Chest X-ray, PA view. Patient: 51 years old, sex M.
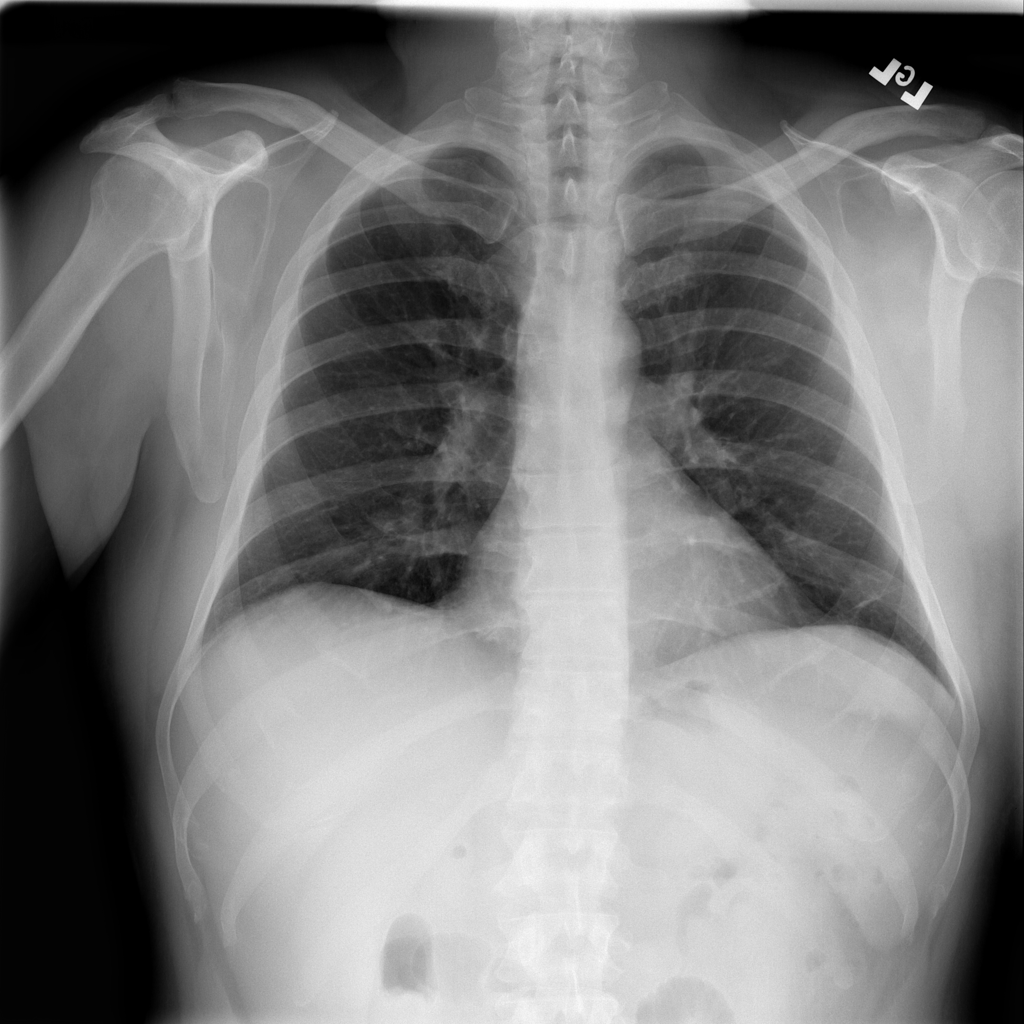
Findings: No Finding